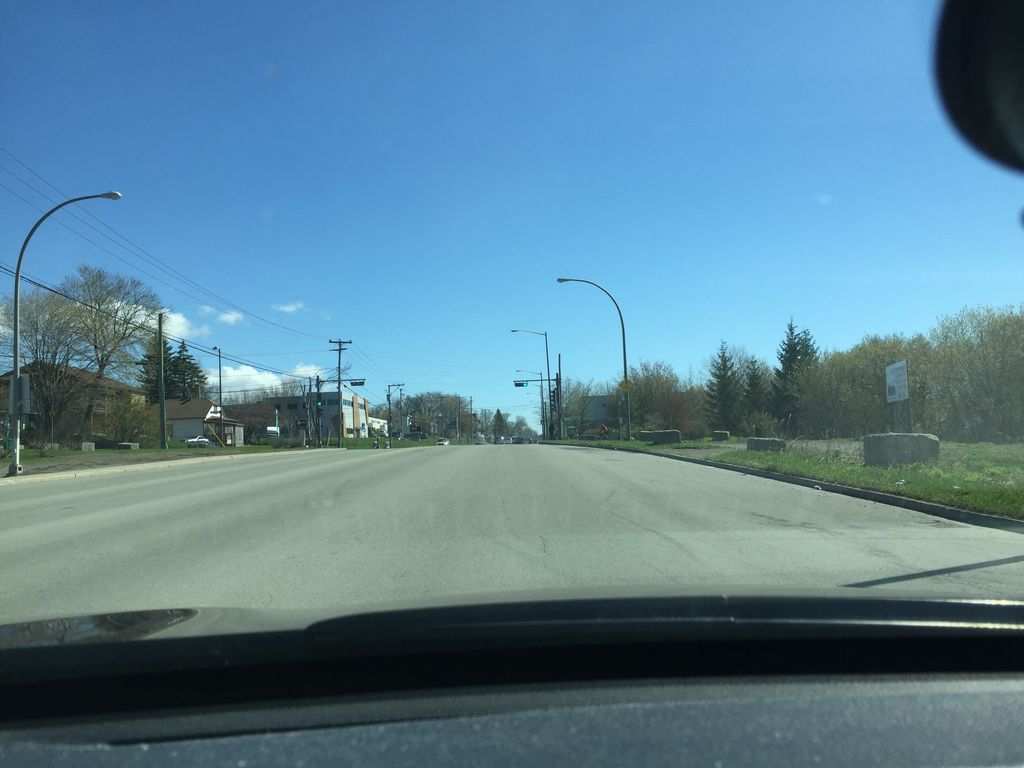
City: quebec_city